Question: My server is running php-fpm with nginx. I had applied these permissions.
'''
sudo chgrp -R www-data /usr/share/nginx/html
sudo chmod -R g+rw /usr/share/nginx/html
sudo chmod g+s /usr/share/nginx/html
'''
I have this code.
'''
if(function_exists("my_void_function")){
echo "exist";
}else{
echo "none exist";
}
'''
I am getting different result that simple code. you can see screenshot of my pc from this image.

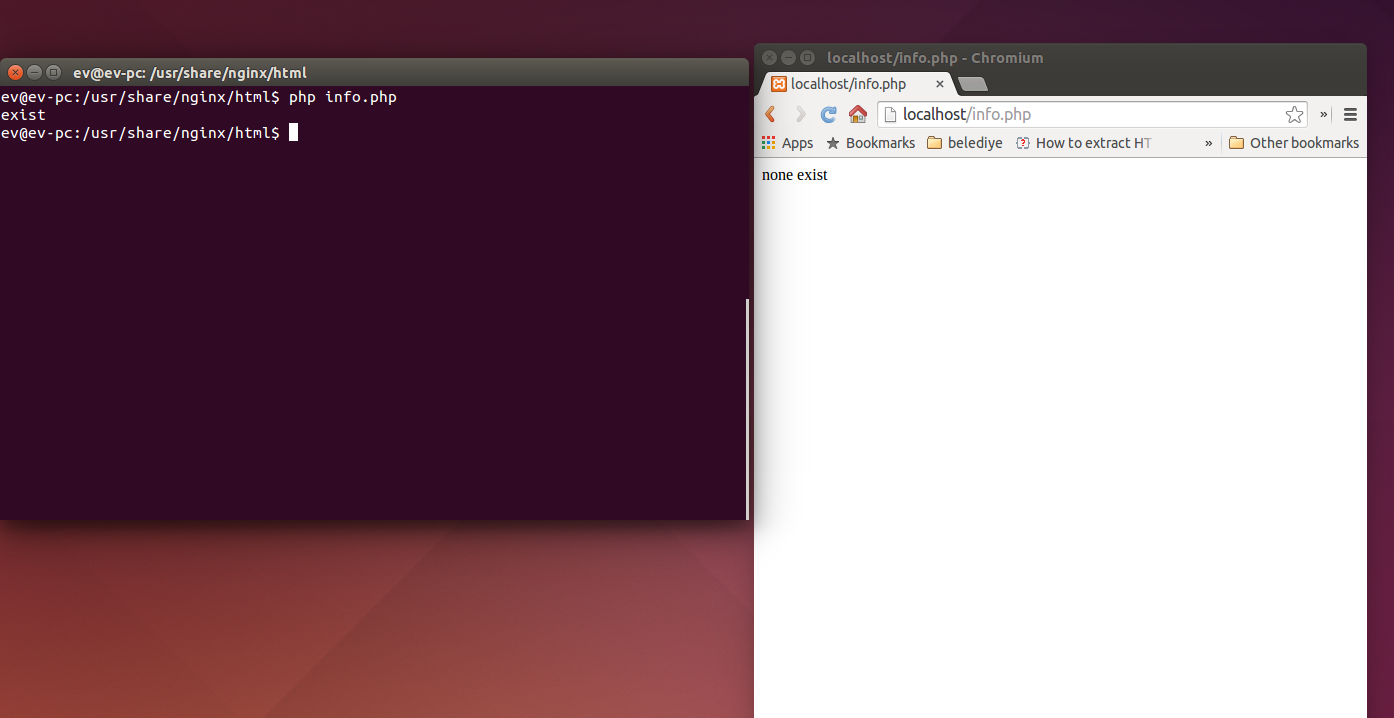
Answer: As you have added the function via a custom extension, you must load the extension with the respective 'php.ini' file of the PHP engine. PHP CLI has a different php.ini than PHP-FPM/mod_php.
Also, after changing php.ini of PHP-FPM, you must restart the PHP-FPM service (usually 'sudo service php-fpm restart' on Debian-like systems). Those who are using mod_php with Apache need to restart the Apache service.